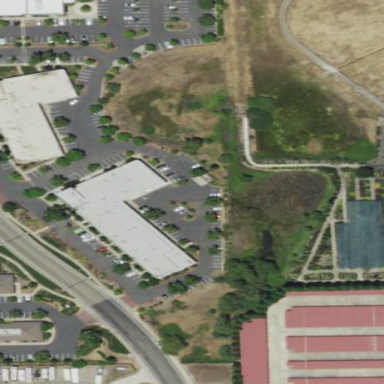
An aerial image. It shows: Office building.